九年级 · 度量几何学
如图, 已知 $\odot O$ 的直径 $A B, D$ 为 $\odot O$ 上一点 (不与 $A 、 B$ 重合), 连接 $A D 、 B D$. 弦 $D C$ 平分 $\angle A D B$, 交 $A B$ 于点 $E$, 过点 $\mathrm{A}$ 作 $A F \perp C D$ 于点 $F$, 交 $\odot O$ 于点 $G$, 连接 $D G$,若 $D G=A E$, 则 $\angle G$ 的度数为 $\qquad$ $\circ$.

    (第 18 题)


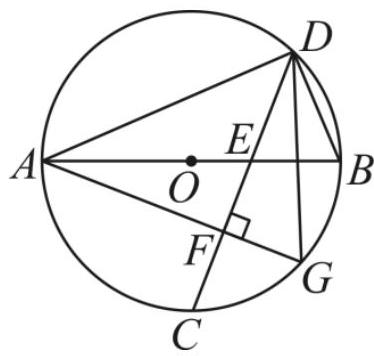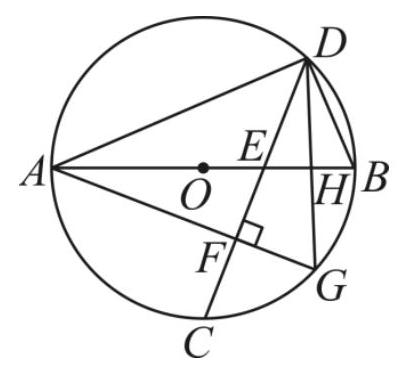
答案:  67.5

解析:  $D G$ 交 $A B$ 于 $H$, 如图, 根据圆周角定理得到 $\angle A D B=90^{\circ}$, 则 $\angle A D C=45^{\circ}$, 再证明 $\angle D A F=45^{\circ}, A F=D F$, 则可判断 Rt $\triangle A E F \cong \mathrm{Rt} \triangle D G F$, 所以 $\angle E A F=\angle G D F$, 接着证明 $\angle D H E=\angle A F E=90^{\circ}$, 则根据垂径定理得到 $B D=B G$, 然后根据圆周角定理得到 $\angle B A G=\angle B A D=22.5^{\circ}$, 最后利用互余可计算出 $\angle G$ 的度数.

【详解】解： $D G$ 交 $A B$ 于 $H$, 如图,

$\because \odot O$ 的直径 $A B$,

$\therefore \angle A D B=90^{\circ}$,

$\because$ 弦 $D C$ 平分 $\angle A D B$,

$\therefore \angle A D C=45^{\circ}$,

$\because A F \perp C D$,
$\therefore \angle A F D=90^{\circ}$,

$\therefore \angle D A F=45^{\circ}, \quad A F=D F$,

在 Rt $\triangle A E F$ 和 Rt $\triangle D G F$ 中,

$\left\{\begin{array}{l}A E=D G \\ A F=D F\end{array}\right.$,

$\therefore \mathrm{Rt} \triangle A E F \cong \mathrm{Rt} \triangle D G F(\mathrm{HL})$,

$\therefore \angle E A F=\angle G D F$,

$\because \angle A E F=\angle D E H$,

$\therefore \angle D H E=\angle A F E=90^{\circ}$,

$\therefore A B \perp D G$,

$\therefore B D=B G$

$\therefore \angle B A G=\angle B A D=\frac{1}{2} \angle D A G=22.5^{\circ}$,

$\therefore \angle G=90^{\circ}-\angle G A H=67.5^{\circ}$.

故答案为: 67.5 .

【点睛】本题考查了圆周角定理: 在同圆或等圆中, 同弧或等弧所对的圆周角相等, 都等于这条弧所对的圆心角的一半; 半圆（或直径）所对的圆周角是直角, $90^{\circ}$ 的圆周角所对的弦是直径. 也考查了垂径定理.